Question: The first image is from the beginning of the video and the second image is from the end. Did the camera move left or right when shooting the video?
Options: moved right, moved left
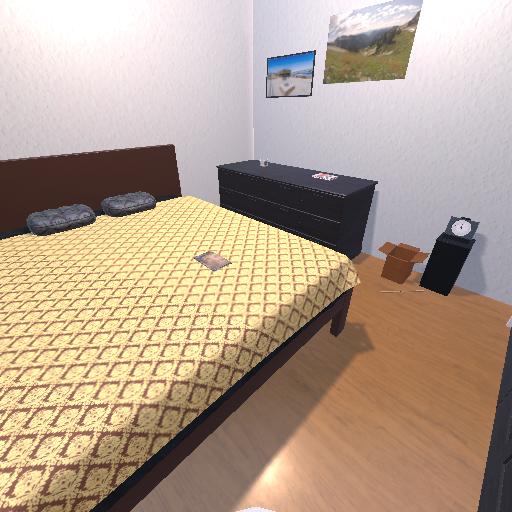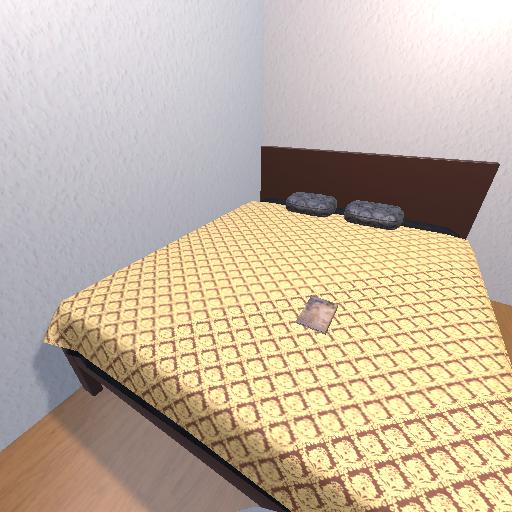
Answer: moved right